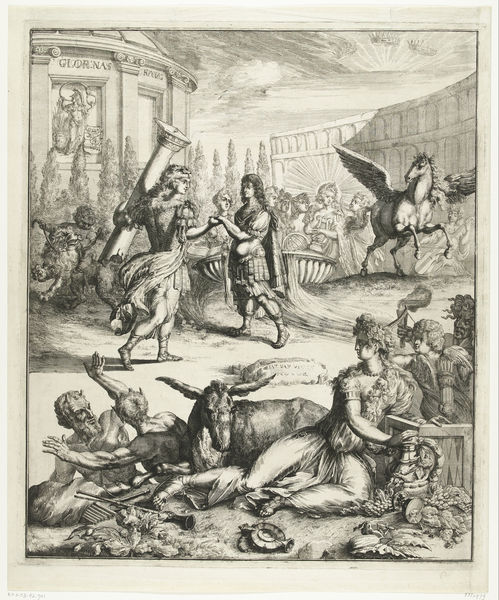
Titel: Triomf van koning Willem III
Künstler: Jan van Vianen
Standort: Amsterdam
Institution: Rijksmuseum
Schlagwörter: flügel, fuß, himmel, kampf, kopf, mann, weiß, bäume, frauen, menschen, sitzen, braun, frau, grau, männer, schwarz, straße, säule, säulen, zeichnung, gebäude, weg, menge, rock, tanz, gelage, arm, instrument, horizont, sonne, instrumente, ohren, esel, pferd, pferde, krug, vase, schrift, mauer, grafik, kuh, pilaster, essen, wein, antike, becken, druck, stich, raub, mahl, arkaden, rom, heiligenschein, ionisch, götter, teufel, pan, hörner, käfer, kupferstich, stier, pegasus, panflöte, europa, latein, rundbau, steir, weolken, zentraur, pfend